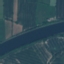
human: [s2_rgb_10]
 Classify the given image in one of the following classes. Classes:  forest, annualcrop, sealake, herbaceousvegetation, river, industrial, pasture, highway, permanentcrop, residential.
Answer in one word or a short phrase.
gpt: River